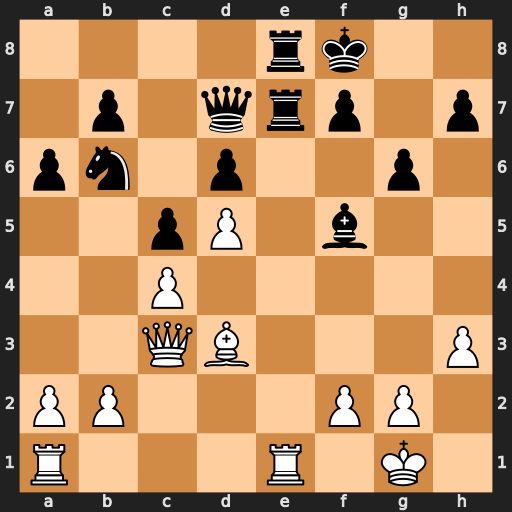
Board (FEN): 4rk2/1p1qrp1p/pn1p2p1/2pP1b2/2P5/2QB3P/PP3PP1/R3R1K1
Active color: w
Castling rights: -
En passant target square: -
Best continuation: Qh8#